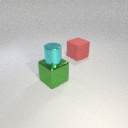
large green metal cube in front of large red rubber cube